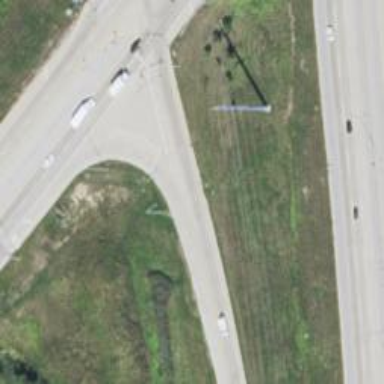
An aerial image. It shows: Primary link highway.